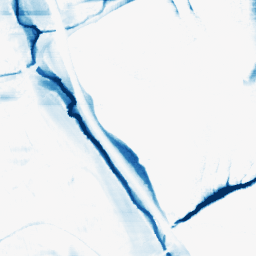
Category: morphological
Decomposition family: morphological_rect
Decomposition parameters: operation: closing
width: 50
height: 10
Upsampling method: quintic
Upsampling parameters: scale: 4
Upsampling scale: 4